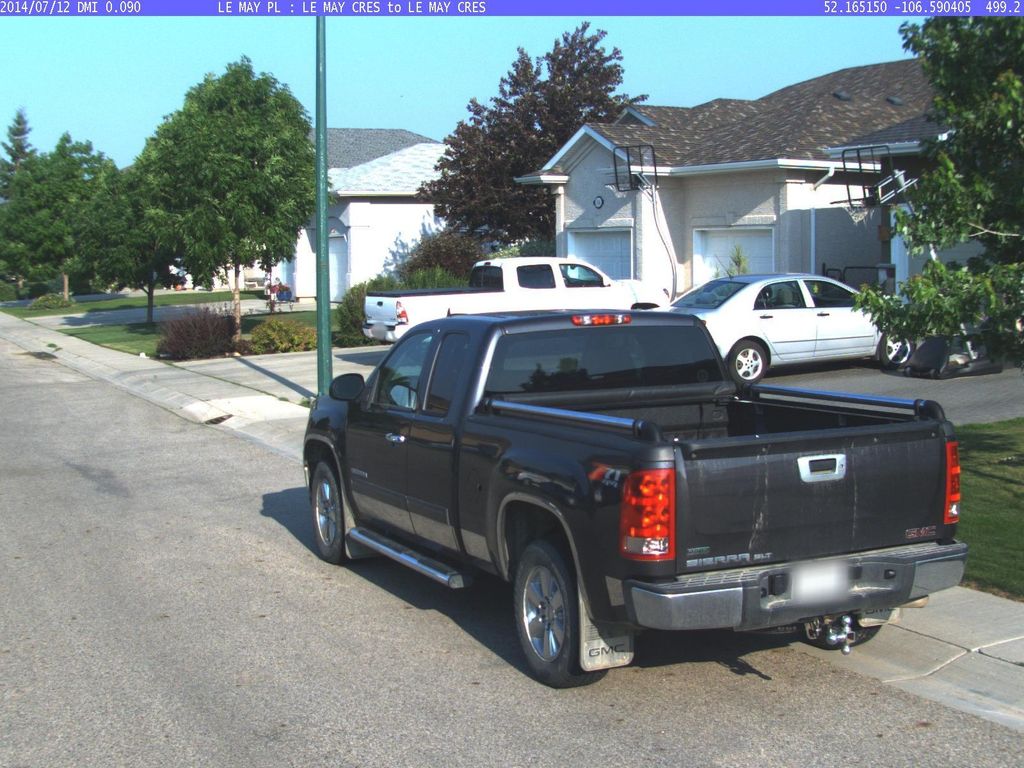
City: saskatoon